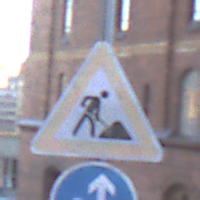
Verkehrszeichen: Arbeitsstelle
Zusatzzeichen unten: VorgeschriebeneFahrtrichtungGeradeausOderLinks
Umgebung: Outdoor, Urban
Tageszeit: SunriseSunset
Wetter: Clear
Licht: Natural
Jahreszeit: NotSpecified
Kontrast: MediumContrast